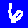
Digit: 6